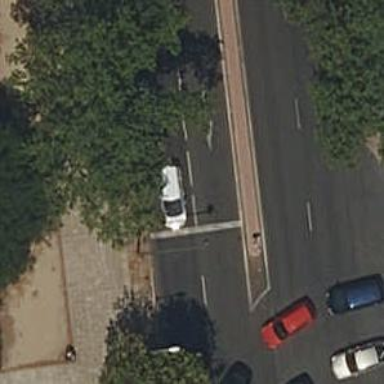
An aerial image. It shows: Road with traffic signals.